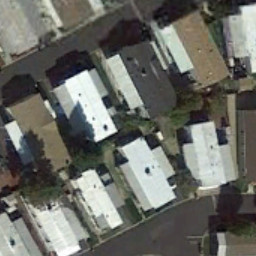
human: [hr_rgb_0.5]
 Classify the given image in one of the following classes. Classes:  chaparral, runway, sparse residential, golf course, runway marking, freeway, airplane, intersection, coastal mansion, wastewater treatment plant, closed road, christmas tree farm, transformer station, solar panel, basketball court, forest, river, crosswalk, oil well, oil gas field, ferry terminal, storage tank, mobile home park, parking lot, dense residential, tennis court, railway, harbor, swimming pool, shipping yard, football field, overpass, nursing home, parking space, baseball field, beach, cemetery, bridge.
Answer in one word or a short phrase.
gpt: mobile home park